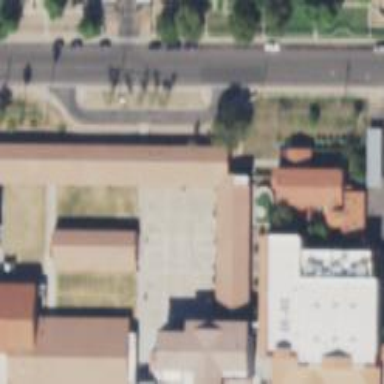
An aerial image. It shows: School.